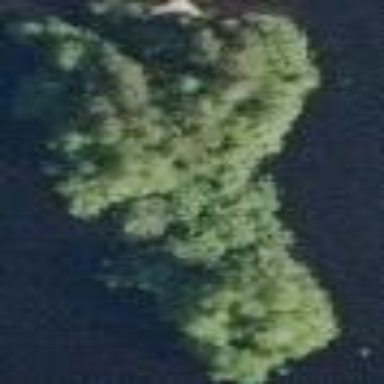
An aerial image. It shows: Islet.